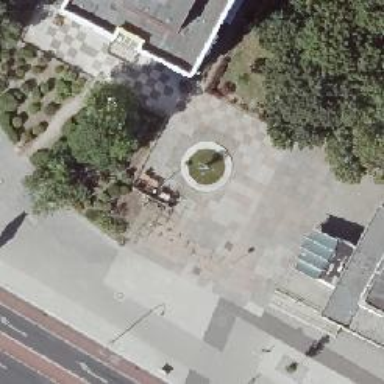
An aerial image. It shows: Beautiful fountain.